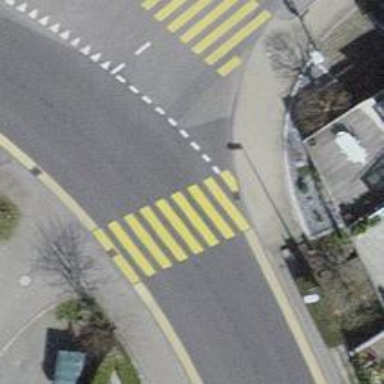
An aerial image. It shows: Zebra crossing on footway.